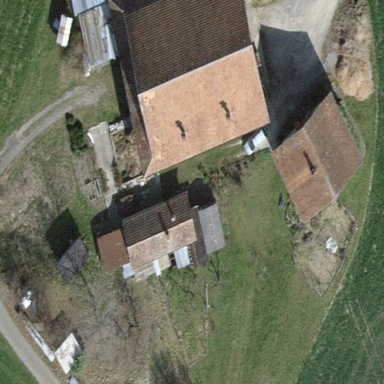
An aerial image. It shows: Farmyard area.